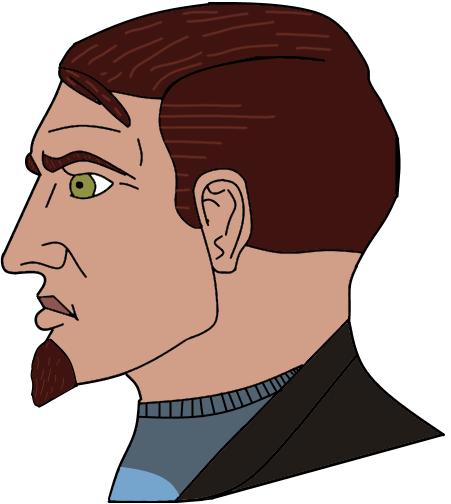
Label: 4_Yes_Chad